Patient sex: M
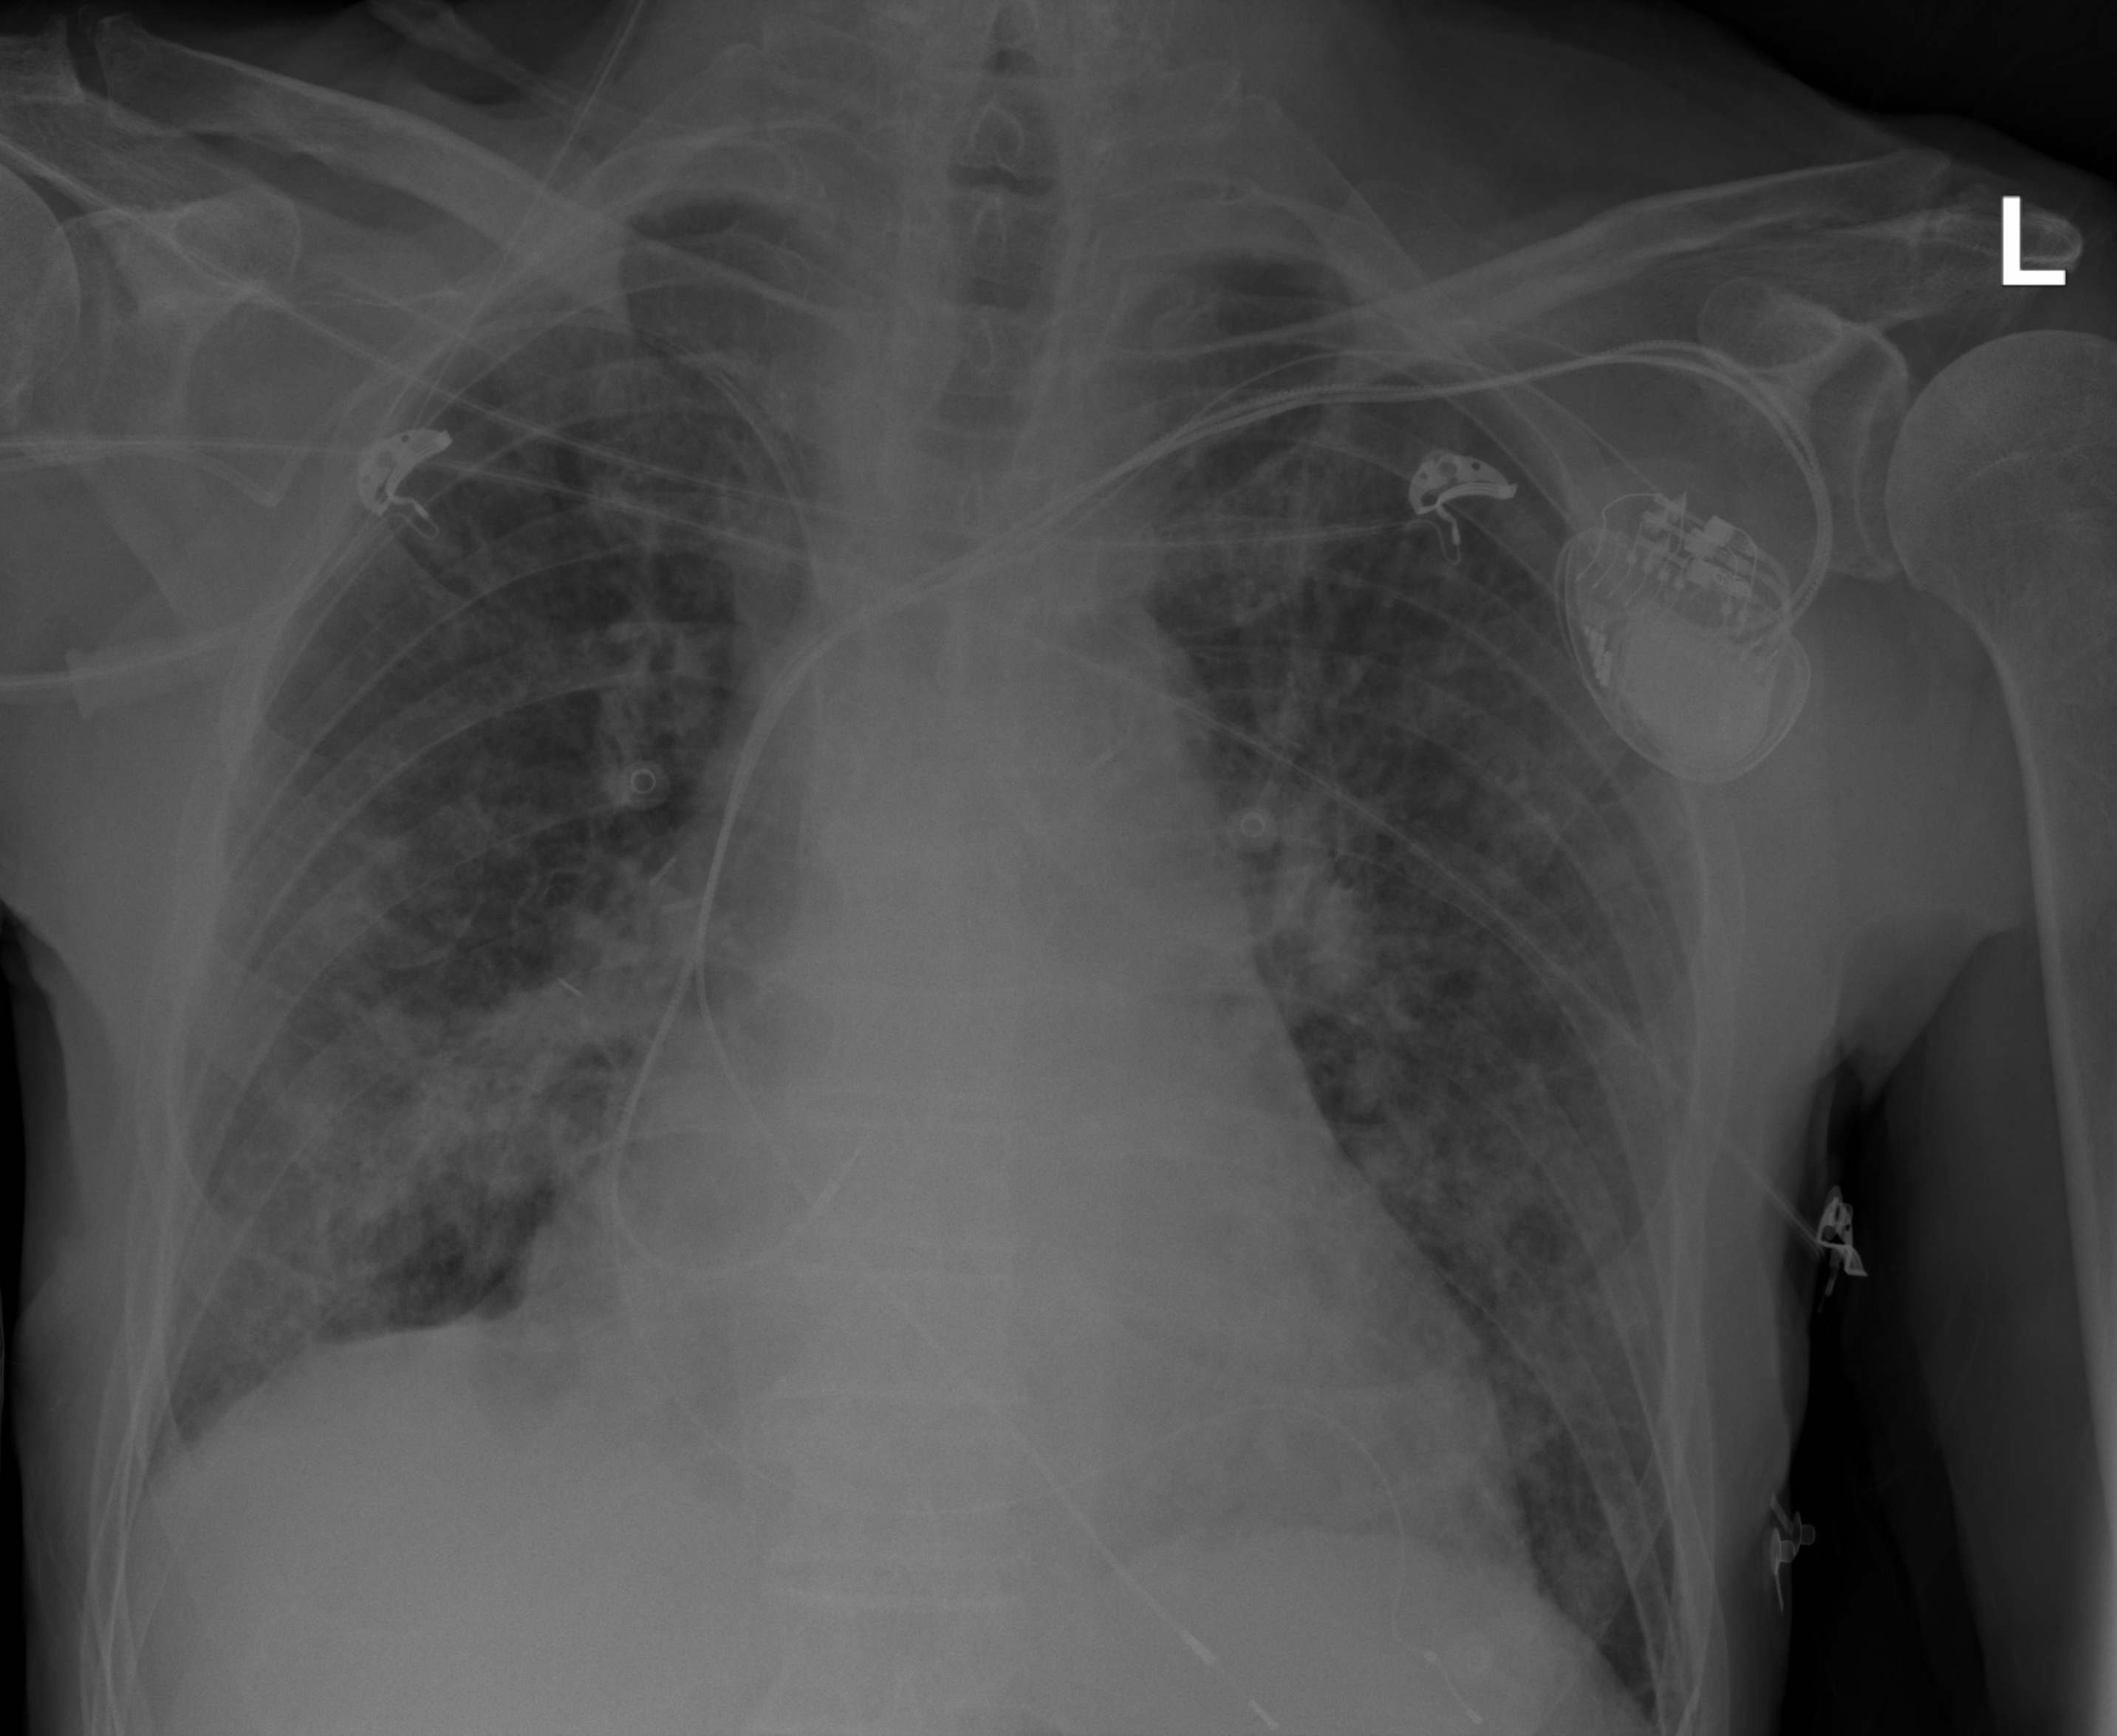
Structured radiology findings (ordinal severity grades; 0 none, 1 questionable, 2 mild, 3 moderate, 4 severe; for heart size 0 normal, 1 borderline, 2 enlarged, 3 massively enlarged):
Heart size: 2
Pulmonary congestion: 2
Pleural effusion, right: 1
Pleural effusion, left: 0
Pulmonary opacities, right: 2
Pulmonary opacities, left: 3
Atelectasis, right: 2
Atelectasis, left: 2